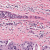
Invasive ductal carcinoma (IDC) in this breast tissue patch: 1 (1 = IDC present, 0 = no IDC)